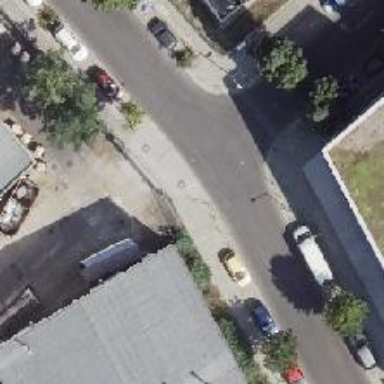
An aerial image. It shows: Residential road with asphalt surface. There are separate sidewalks on both sides and parallel parking lanes.